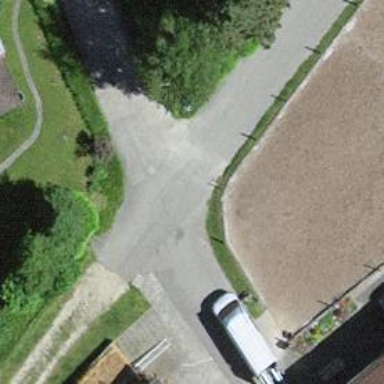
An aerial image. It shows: Asphalt road in residential area.